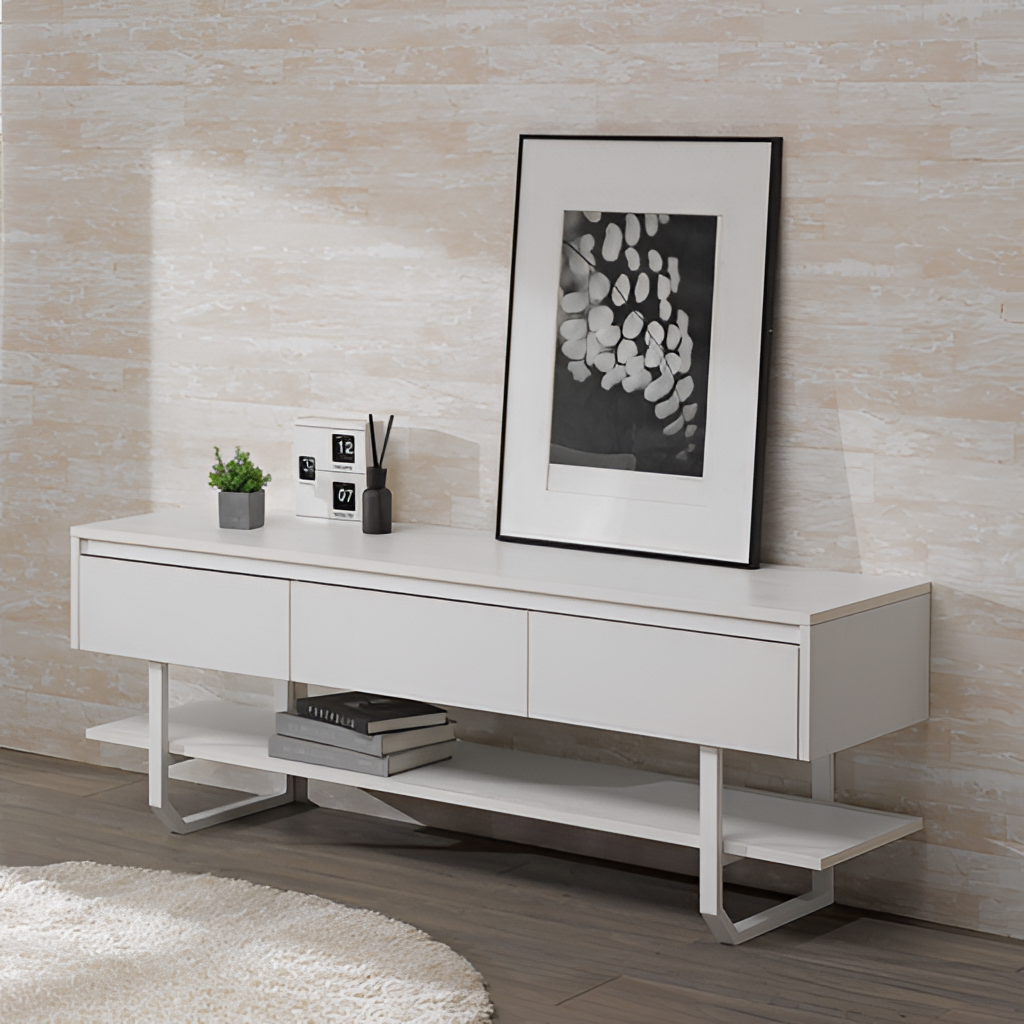
wood console table, living room, minimalist, wood flooring, with plank pattern, beige paint wallpaper, with marble texture pattern